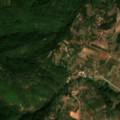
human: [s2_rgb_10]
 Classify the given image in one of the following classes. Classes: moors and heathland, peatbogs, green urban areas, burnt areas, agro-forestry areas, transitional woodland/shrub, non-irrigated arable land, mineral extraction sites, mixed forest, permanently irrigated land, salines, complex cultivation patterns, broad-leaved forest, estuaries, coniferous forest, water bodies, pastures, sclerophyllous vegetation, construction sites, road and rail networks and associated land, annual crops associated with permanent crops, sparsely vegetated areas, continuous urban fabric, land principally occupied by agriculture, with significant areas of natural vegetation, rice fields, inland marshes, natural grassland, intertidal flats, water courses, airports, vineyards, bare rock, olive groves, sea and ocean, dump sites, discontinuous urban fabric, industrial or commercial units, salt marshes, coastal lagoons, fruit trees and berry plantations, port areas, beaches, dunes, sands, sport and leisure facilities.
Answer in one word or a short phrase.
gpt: complex cultivation patterns, land principally occupied by agriculture, with significant areas of natural vegetation, broad-leaved forest, mixed forest